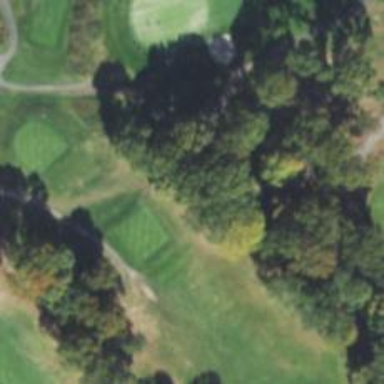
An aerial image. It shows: Golf cartpath that is also road path.